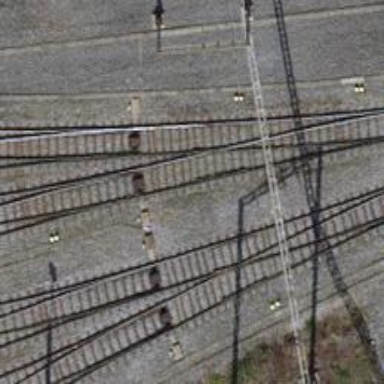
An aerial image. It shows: Railway switch.